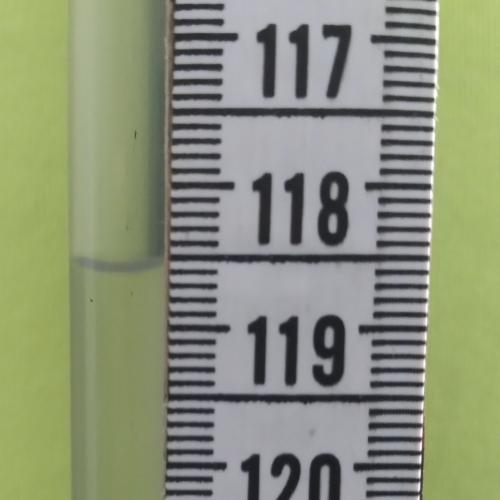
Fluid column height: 118.6 cm